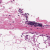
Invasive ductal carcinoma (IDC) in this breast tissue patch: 0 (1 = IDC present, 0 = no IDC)